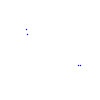
Particle: proton